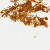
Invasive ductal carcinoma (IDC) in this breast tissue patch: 0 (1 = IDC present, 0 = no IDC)